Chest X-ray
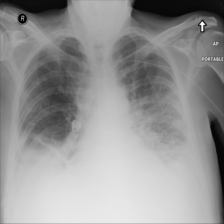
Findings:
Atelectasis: positive
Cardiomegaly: negative
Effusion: negative
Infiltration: positive
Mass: negative
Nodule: negative
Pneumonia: negative
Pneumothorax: negative
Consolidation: positive
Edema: negative
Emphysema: negative
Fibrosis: negative
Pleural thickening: negative
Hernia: negative